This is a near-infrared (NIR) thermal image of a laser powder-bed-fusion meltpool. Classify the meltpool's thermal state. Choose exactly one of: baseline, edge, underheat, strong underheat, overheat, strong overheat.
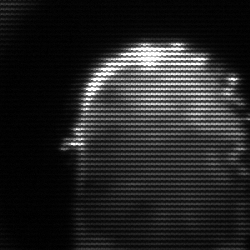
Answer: baseline